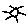
Label: sun